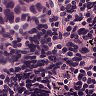
Metastatic tissue present: yes